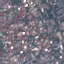
Land use / land cover: Residential